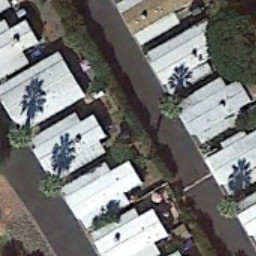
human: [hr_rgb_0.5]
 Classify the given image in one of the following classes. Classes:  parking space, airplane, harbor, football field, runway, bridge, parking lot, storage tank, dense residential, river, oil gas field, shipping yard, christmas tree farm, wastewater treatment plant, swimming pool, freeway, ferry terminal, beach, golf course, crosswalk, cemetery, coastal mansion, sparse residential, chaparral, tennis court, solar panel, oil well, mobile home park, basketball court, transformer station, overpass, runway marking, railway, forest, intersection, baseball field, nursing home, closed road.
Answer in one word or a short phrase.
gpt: mobile home park